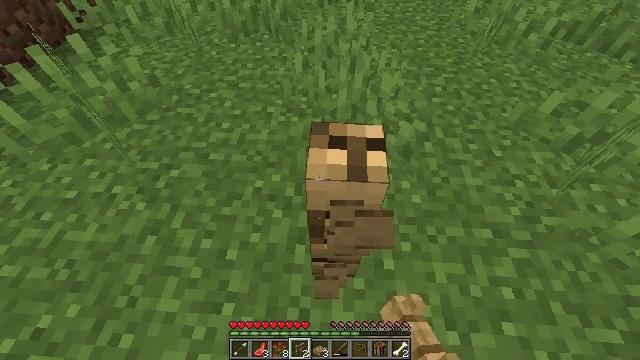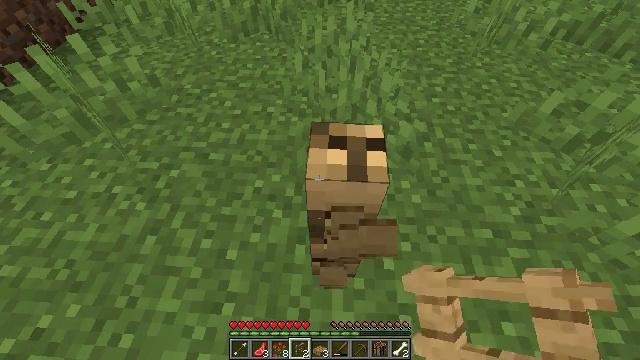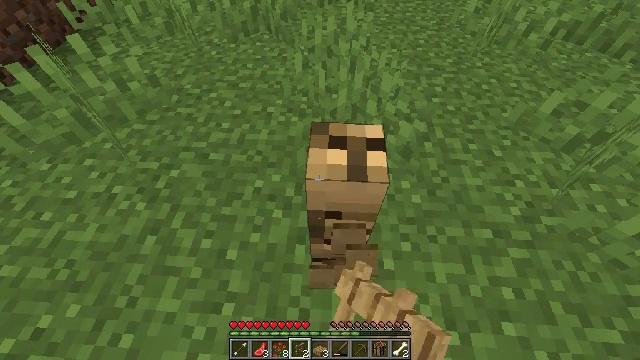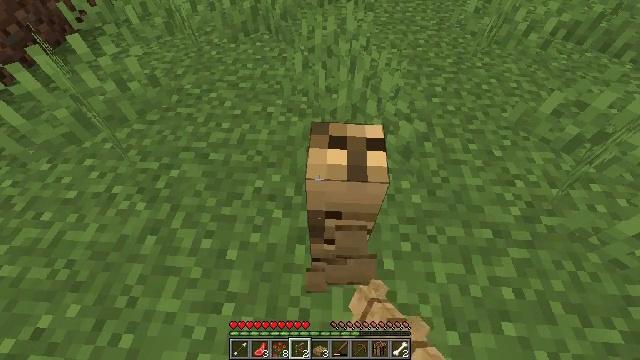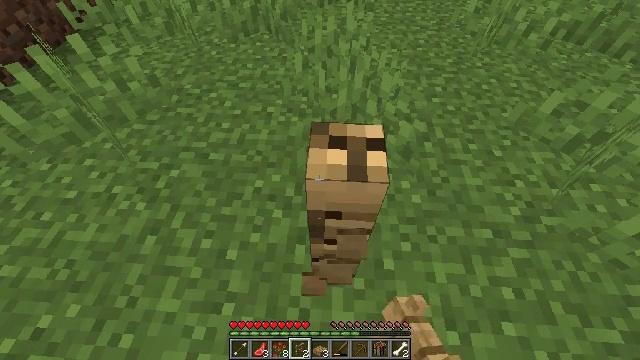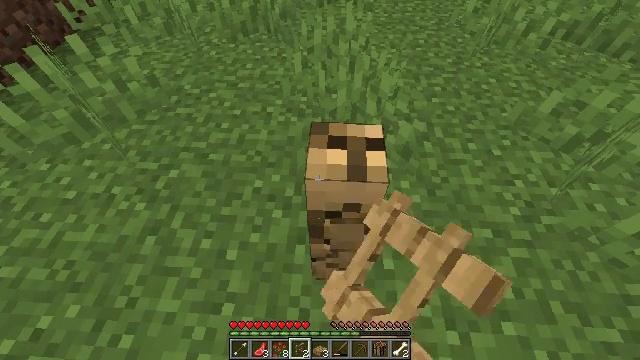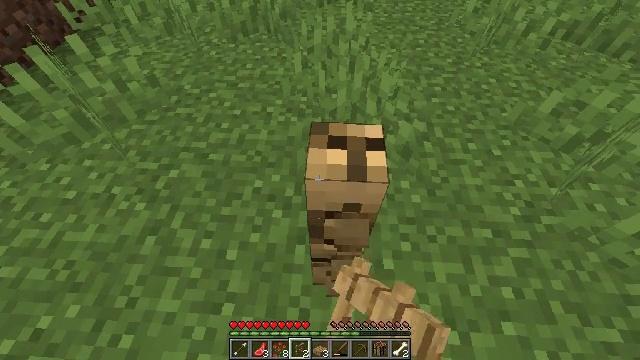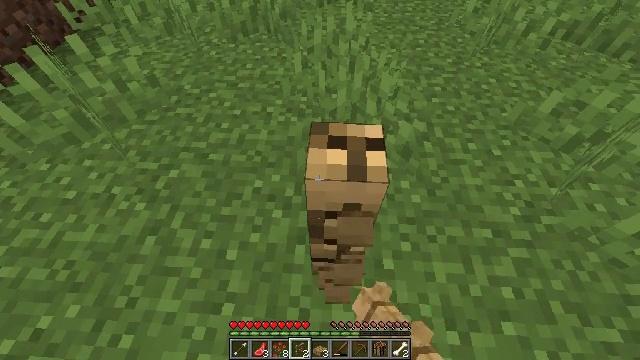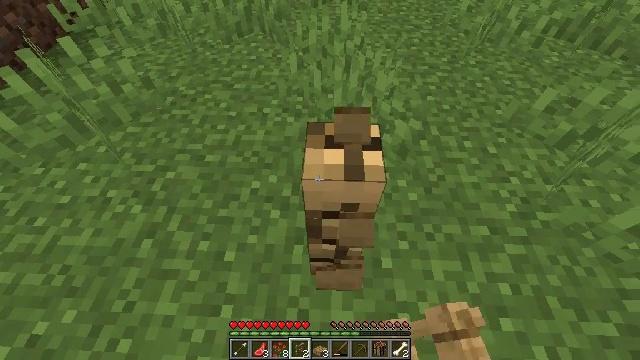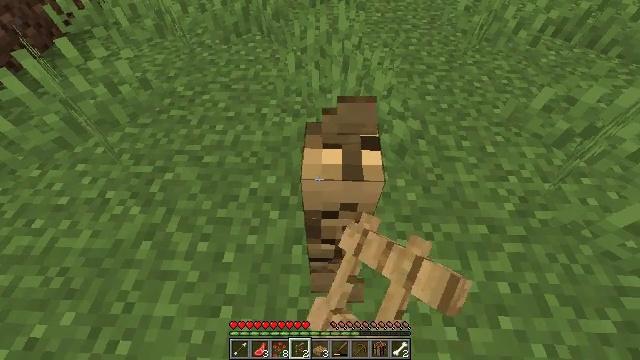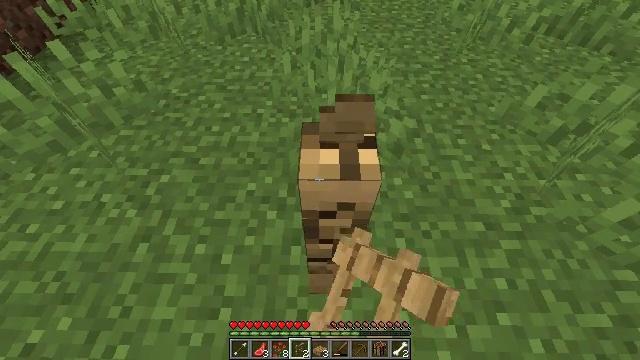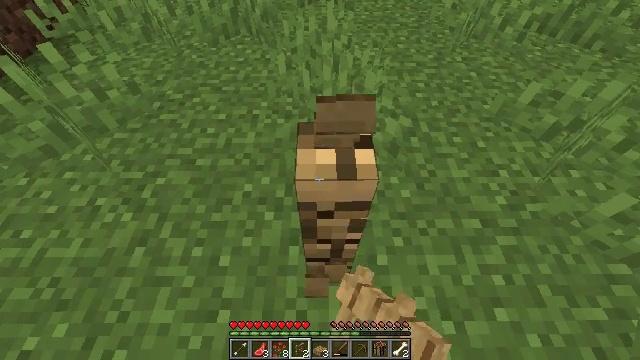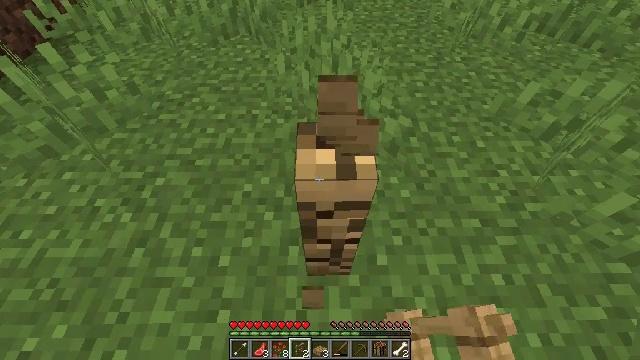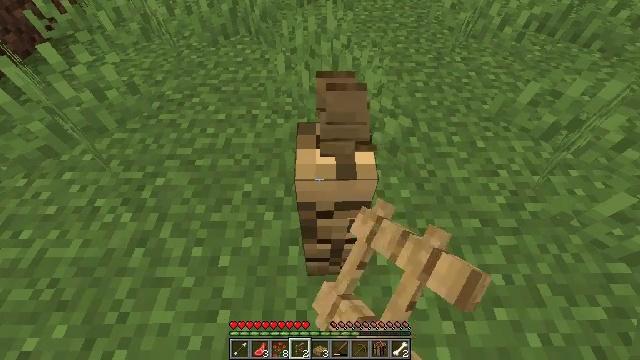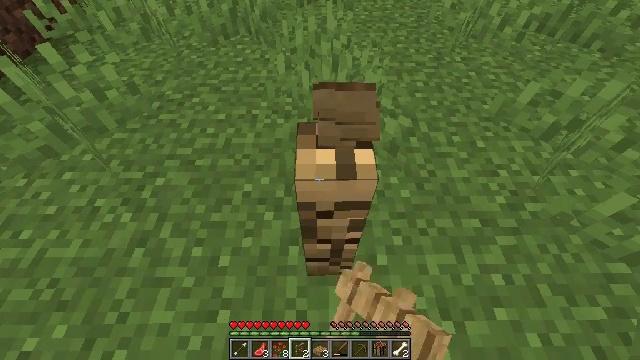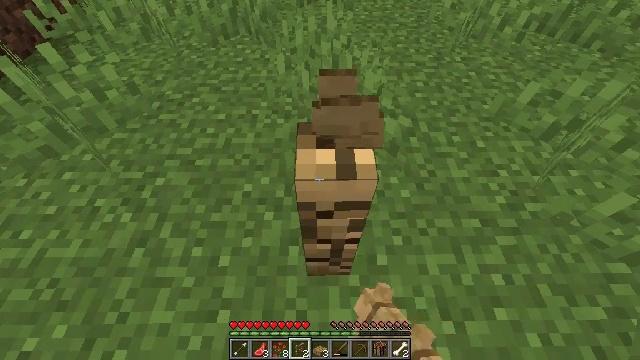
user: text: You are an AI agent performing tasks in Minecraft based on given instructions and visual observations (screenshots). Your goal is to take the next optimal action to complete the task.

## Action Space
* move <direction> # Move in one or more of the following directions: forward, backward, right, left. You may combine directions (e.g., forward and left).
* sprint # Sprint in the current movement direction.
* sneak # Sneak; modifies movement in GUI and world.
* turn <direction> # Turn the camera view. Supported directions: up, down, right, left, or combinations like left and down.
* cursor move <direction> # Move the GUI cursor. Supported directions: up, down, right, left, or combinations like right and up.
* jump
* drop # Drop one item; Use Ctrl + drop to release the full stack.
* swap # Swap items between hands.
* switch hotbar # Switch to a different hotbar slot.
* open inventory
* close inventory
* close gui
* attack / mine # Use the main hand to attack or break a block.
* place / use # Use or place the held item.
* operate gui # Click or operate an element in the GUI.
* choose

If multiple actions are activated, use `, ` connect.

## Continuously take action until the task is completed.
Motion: motion action
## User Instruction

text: Attack the oak fence to collect it.
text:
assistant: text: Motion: attack / mine
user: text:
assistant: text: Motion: attack / mine
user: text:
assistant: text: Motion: attack / mine
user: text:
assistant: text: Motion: attack / mine
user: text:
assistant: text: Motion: attack / mine
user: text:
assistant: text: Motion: attack / mine
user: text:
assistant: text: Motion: attack / mine
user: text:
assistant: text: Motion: turn right, attack / mine
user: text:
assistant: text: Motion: attack / mine
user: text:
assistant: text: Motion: turn right, attack / mine
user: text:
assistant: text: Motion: turn right, attack / mine
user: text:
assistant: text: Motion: attack / mine
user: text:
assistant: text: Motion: attack / mine
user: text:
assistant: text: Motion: attack / mine
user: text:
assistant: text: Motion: attack / mine
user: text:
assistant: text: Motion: attack / mine
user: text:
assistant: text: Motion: attack / mine
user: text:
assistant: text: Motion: move forward, attack / mine
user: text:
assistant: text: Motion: move forward, attack / mine
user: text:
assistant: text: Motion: move forward, attack / mine
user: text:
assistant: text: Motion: move forward, attack / mine
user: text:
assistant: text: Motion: move forward, attack / mine
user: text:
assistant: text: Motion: move forward, attack / mine
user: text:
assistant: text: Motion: attack / mine
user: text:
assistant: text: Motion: attack / mine
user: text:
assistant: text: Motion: attack / mine
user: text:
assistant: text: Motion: attack / mine
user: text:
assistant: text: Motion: attack / mine
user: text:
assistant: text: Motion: attack / mine
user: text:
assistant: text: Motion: attack / mine